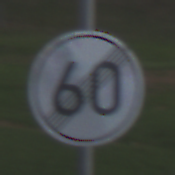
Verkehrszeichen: EndeGeschwindigkeit60
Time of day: SunriseSunset
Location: Outdoor (RoadRail)
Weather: PartlyCloudy
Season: NotSpecified
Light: Natural